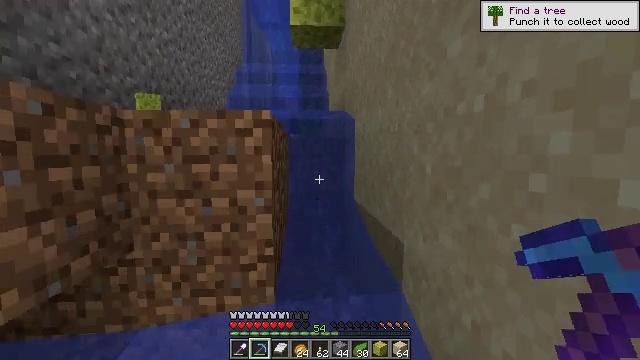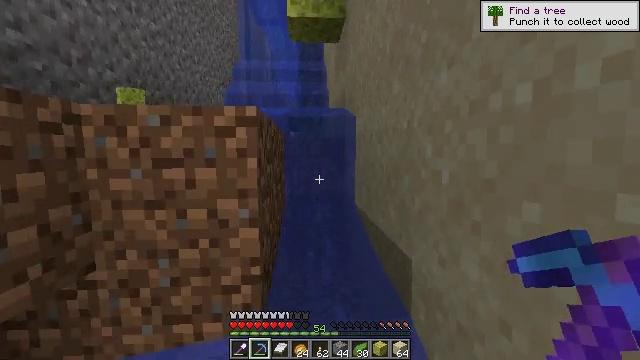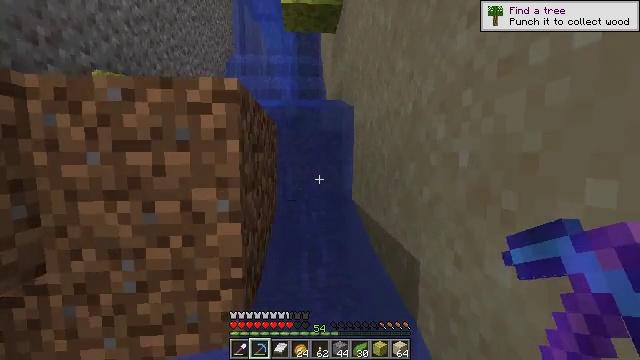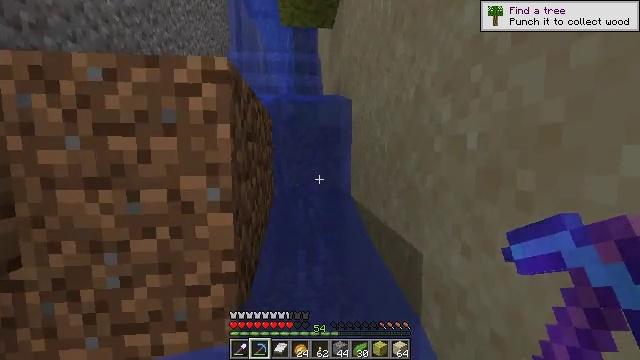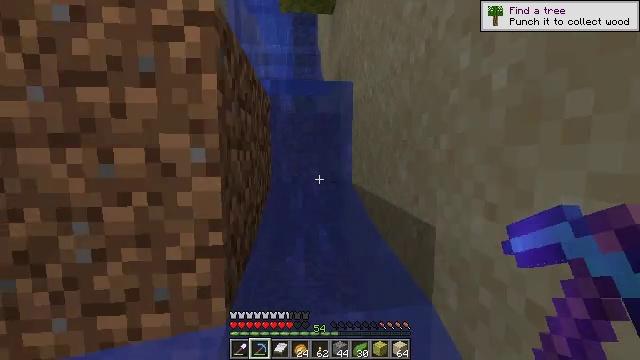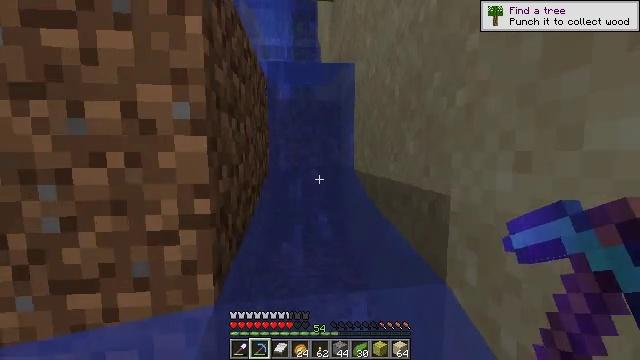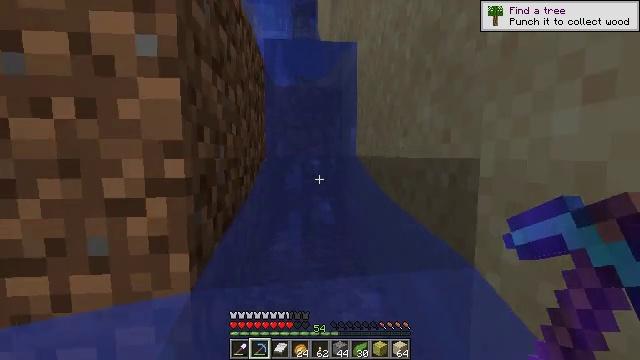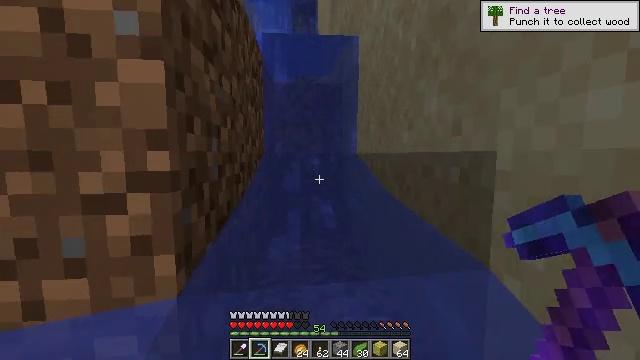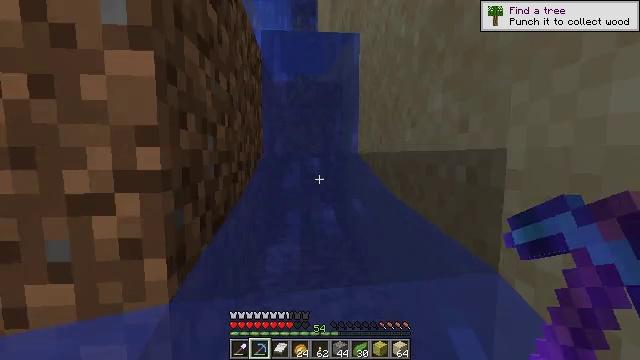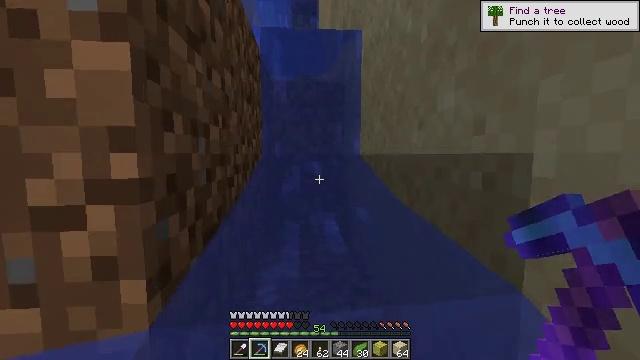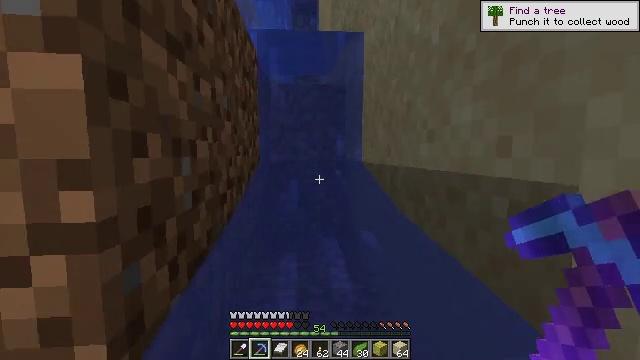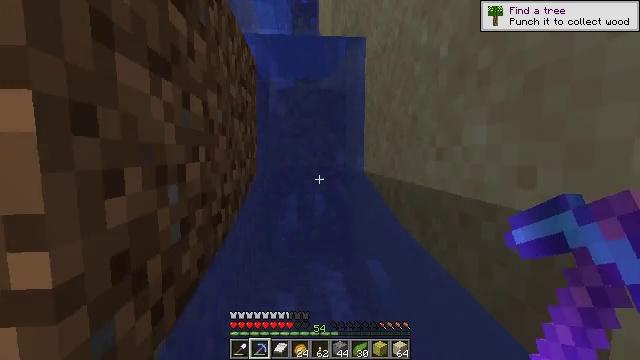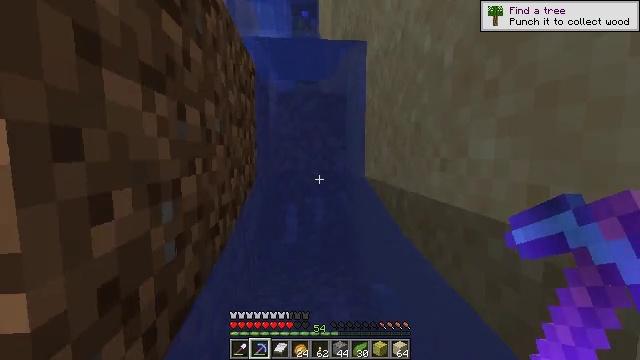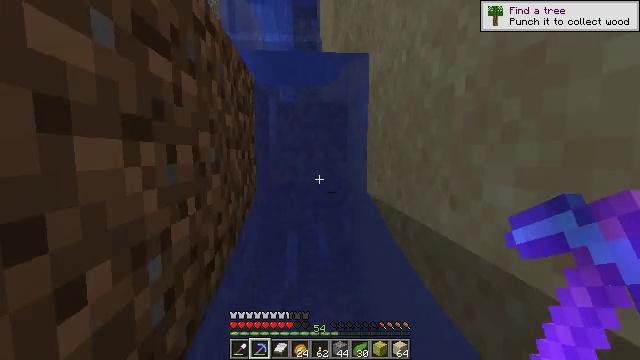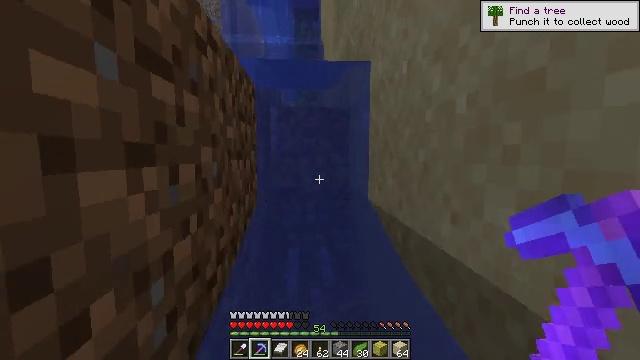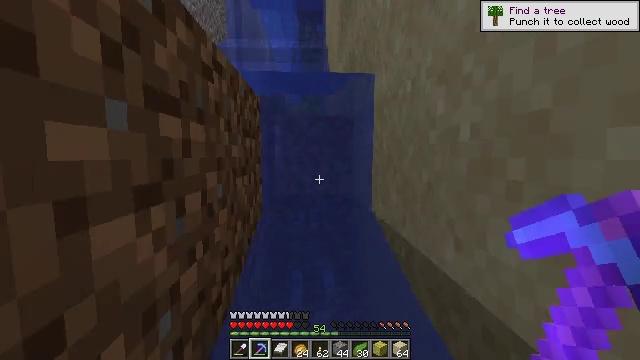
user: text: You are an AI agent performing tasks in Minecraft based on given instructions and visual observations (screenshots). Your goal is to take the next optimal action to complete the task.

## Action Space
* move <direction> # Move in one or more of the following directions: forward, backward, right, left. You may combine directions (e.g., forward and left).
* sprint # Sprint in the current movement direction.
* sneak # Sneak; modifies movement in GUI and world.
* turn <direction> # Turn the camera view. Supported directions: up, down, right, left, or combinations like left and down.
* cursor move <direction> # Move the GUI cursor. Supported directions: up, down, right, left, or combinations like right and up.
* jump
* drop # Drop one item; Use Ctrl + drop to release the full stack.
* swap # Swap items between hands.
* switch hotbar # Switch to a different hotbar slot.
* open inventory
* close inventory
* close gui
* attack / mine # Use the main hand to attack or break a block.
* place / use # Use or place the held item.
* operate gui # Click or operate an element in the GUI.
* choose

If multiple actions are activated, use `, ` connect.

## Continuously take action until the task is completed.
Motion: motion action
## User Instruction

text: Break the wet sponge block.
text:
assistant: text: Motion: move forward
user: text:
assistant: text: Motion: move forward
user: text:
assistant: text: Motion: move forward, jump
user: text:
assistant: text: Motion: move forward, jump
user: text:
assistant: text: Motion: move forward, jump
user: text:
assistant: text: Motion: move forward, jump
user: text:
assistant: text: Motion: move forward, jump
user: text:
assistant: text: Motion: move forward, jump
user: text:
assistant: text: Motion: move forward, jump
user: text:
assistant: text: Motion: move forward, jump
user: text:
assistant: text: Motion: move forward, jump
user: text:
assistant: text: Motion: move forward, jump
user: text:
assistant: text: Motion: move forward, jump
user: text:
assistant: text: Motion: move forward, jump
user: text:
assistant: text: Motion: move forward, jump
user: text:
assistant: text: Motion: move forward, turn left, jump
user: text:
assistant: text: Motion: move forward, turn left, jump
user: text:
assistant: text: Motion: move forward, turn left, jump
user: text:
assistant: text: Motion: move forward, jump
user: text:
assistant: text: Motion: move forward, jump
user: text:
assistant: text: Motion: move forward, jump
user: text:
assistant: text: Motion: move forward, jump
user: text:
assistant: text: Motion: move forward, jump
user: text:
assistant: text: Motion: move forward, jump
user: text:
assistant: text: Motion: move forward, jump
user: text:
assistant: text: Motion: move forward, jump
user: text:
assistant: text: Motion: move forward, jump
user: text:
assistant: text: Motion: move forward, jump
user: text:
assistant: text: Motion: move forward, jump
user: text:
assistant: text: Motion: move forward, jump